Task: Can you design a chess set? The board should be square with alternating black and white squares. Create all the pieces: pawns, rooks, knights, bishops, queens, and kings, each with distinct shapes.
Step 5522:
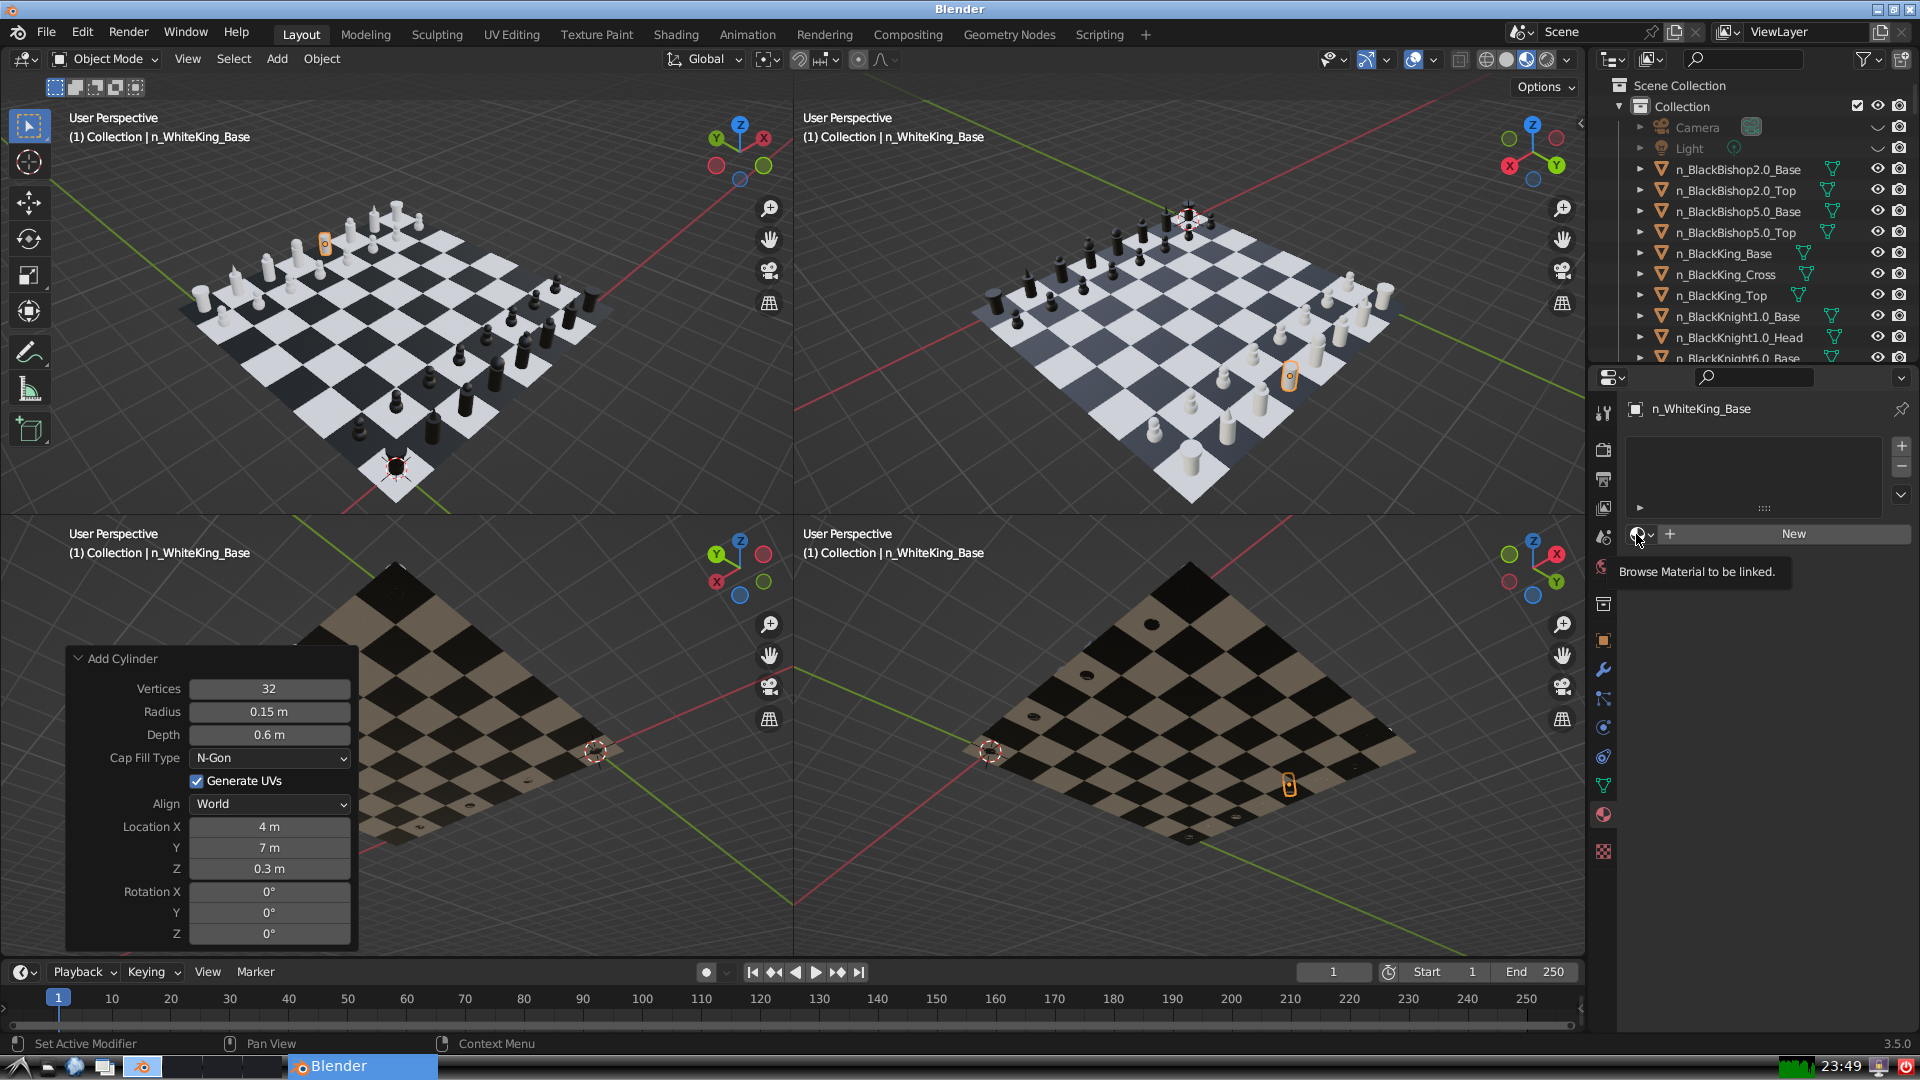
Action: click: no